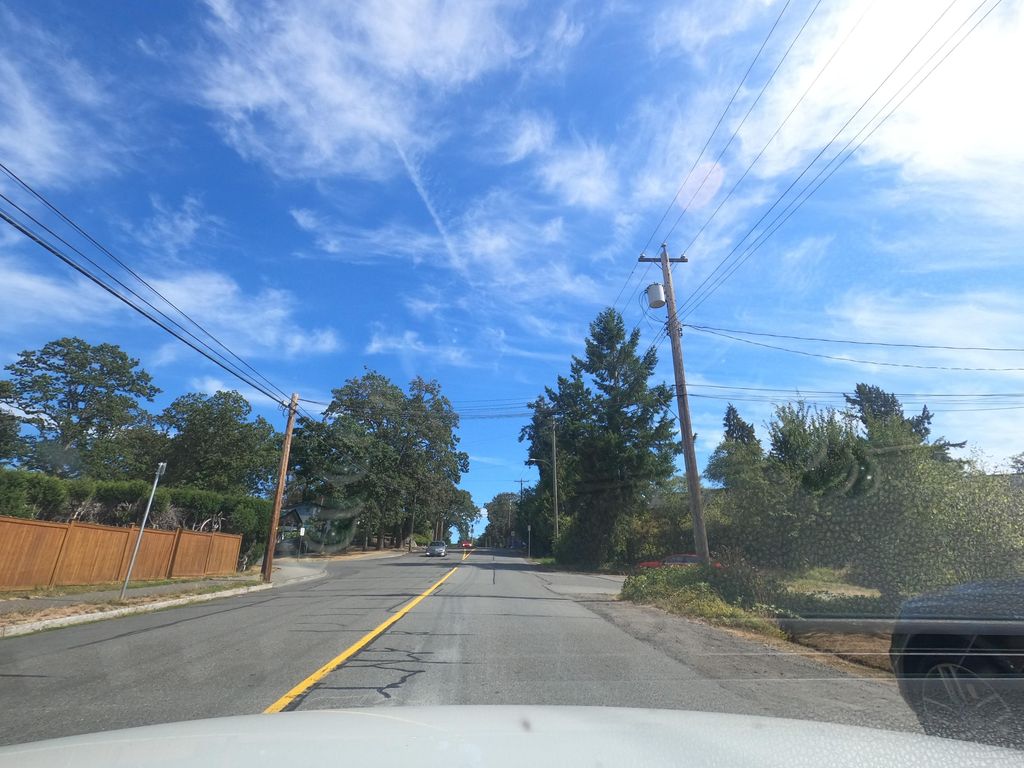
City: victoria